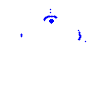
Particle: kaon